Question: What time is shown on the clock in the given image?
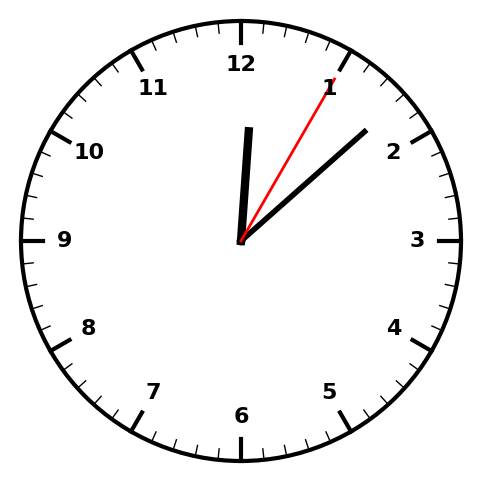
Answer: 12:08:05